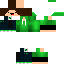
A male human skin with green skin, wearing brown long hair dressed in a green hoodie and black pants, featuring a closed mouth.